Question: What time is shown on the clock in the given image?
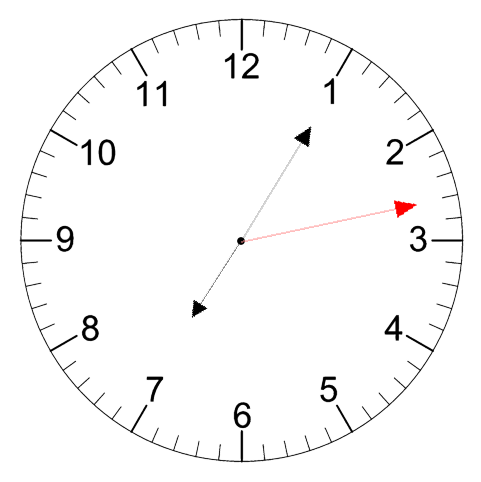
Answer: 07:05:13